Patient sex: M
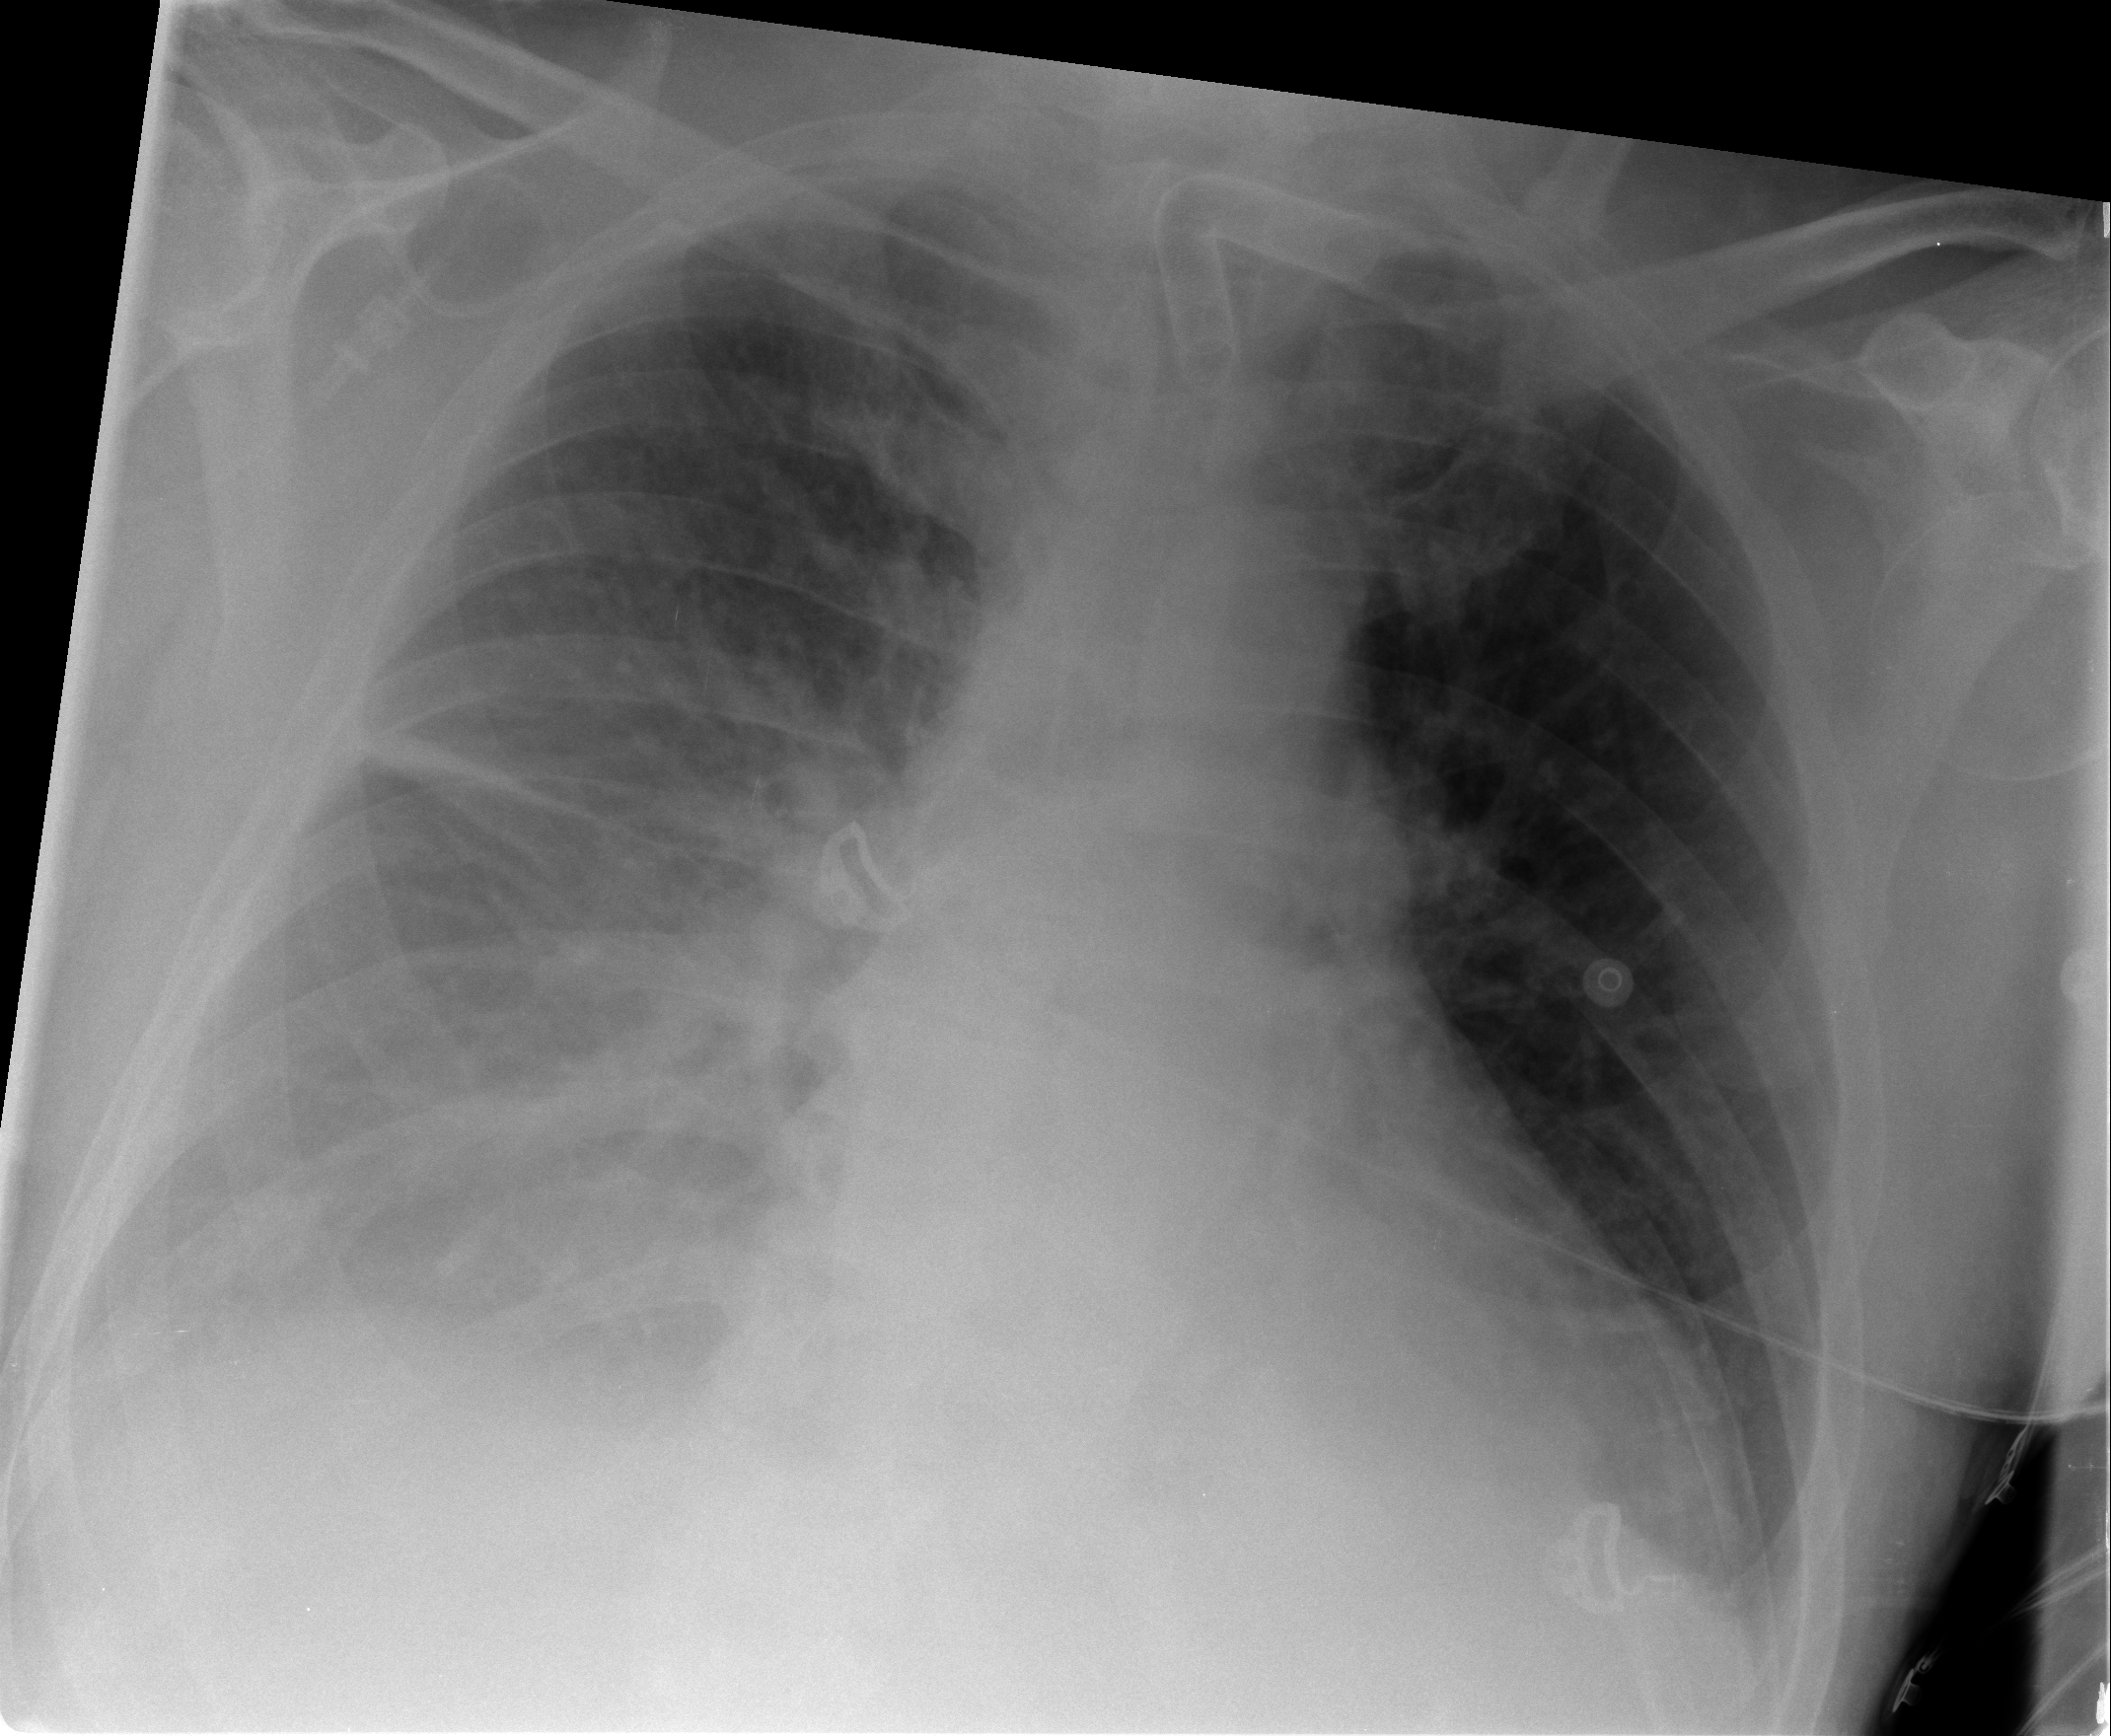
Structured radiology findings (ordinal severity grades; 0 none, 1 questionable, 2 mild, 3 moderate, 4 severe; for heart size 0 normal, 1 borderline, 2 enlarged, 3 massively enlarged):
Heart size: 2
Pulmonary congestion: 2
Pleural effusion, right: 3
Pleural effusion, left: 0
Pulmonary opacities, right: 0
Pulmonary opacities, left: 0
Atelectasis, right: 0
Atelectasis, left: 0